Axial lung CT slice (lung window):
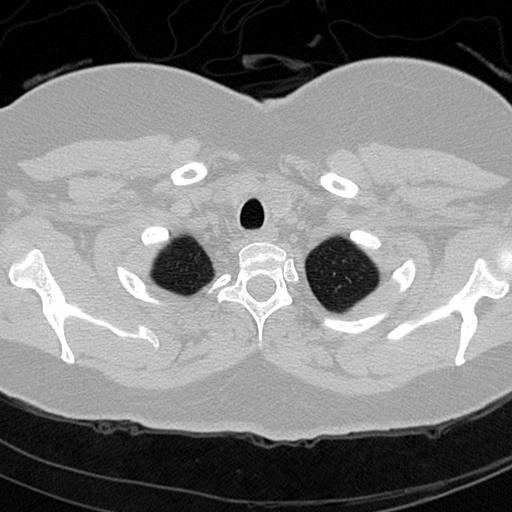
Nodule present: no